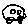
Label: car